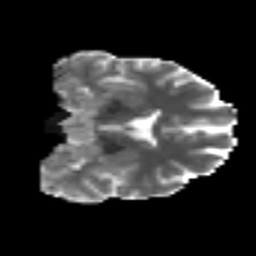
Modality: MD
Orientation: coronal
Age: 23
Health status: ill
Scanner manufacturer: philips
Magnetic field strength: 3 T
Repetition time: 9 s
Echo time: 0.127 s